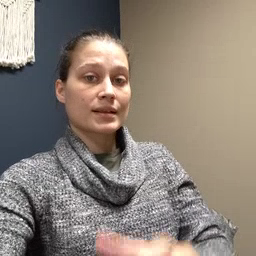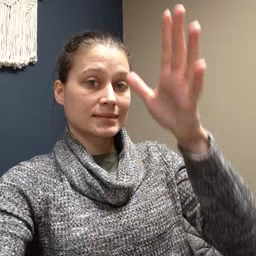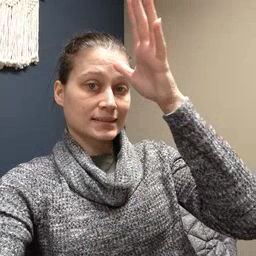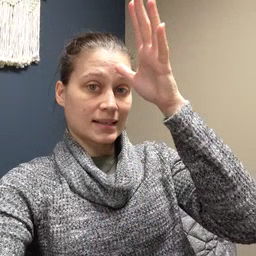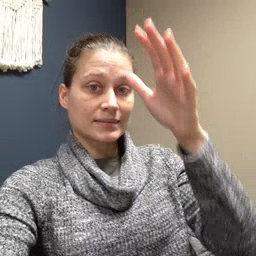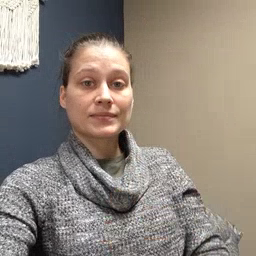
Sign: dad